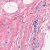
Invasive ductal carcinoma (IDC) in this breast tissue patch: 0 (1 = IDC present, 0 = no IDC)